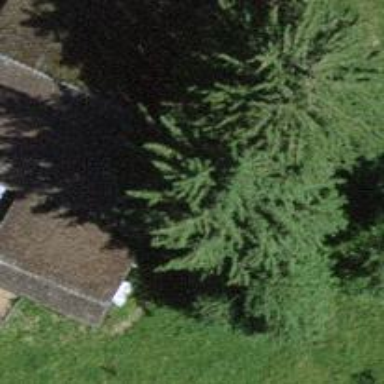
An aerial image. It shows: Single tag "natural: tree."